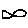
Label: fish